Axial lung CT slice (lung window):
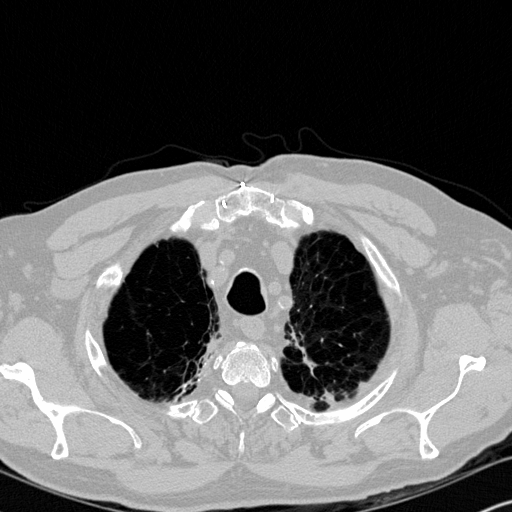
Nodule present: no